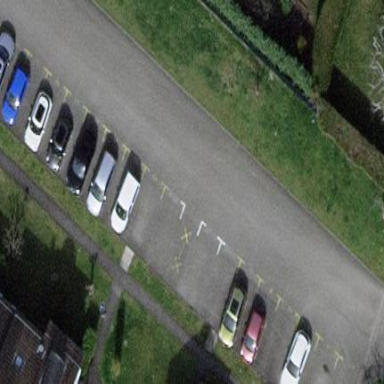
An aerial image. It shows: Parking area with surface.